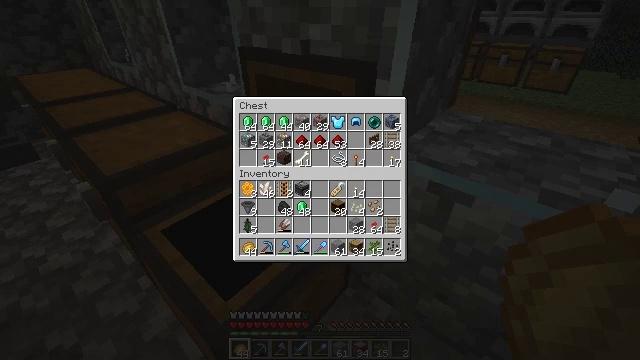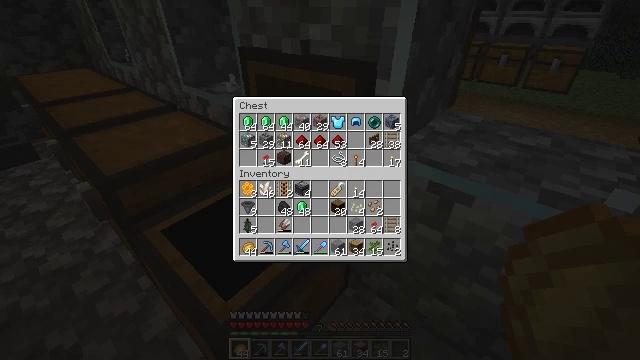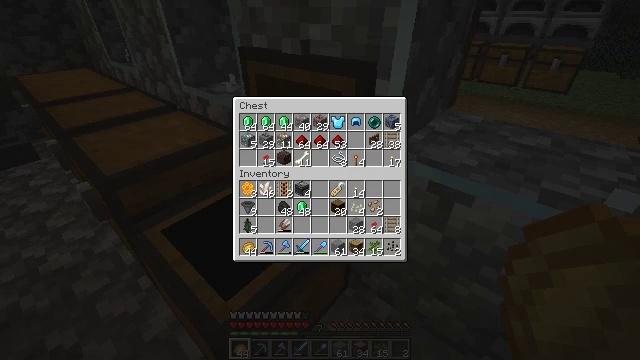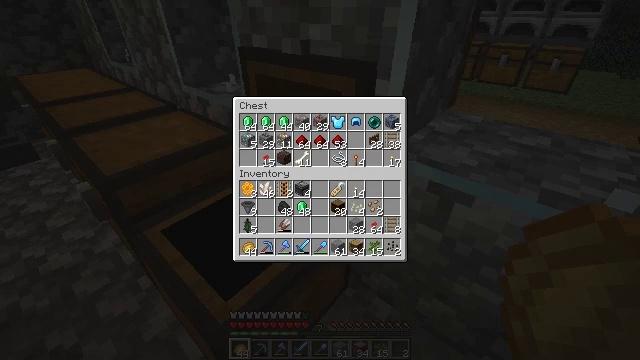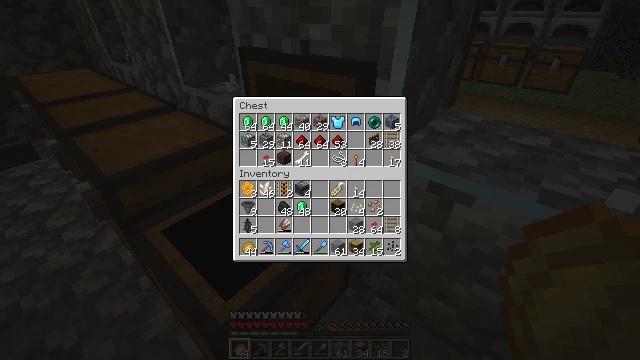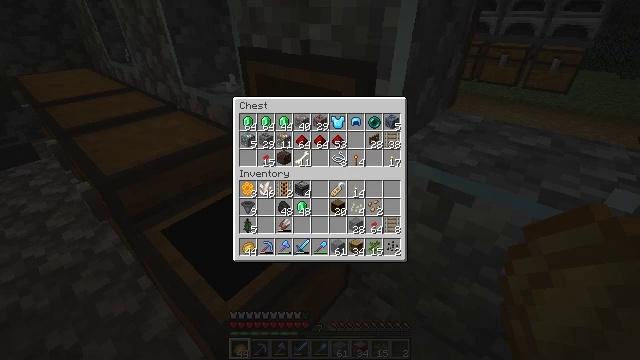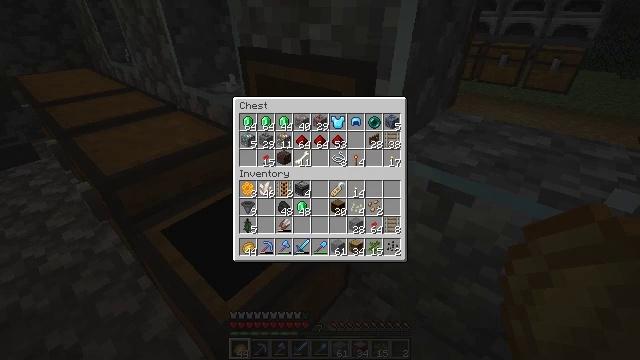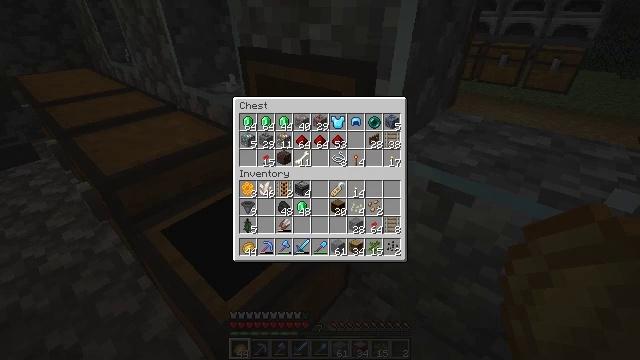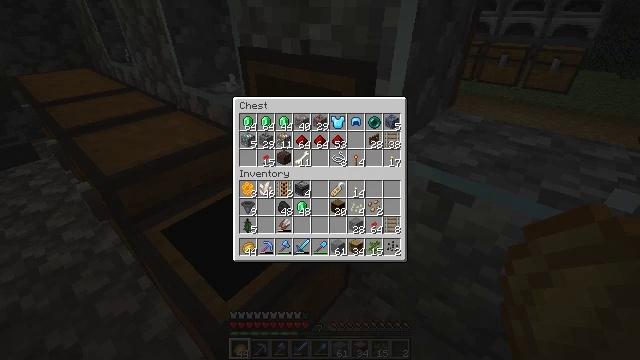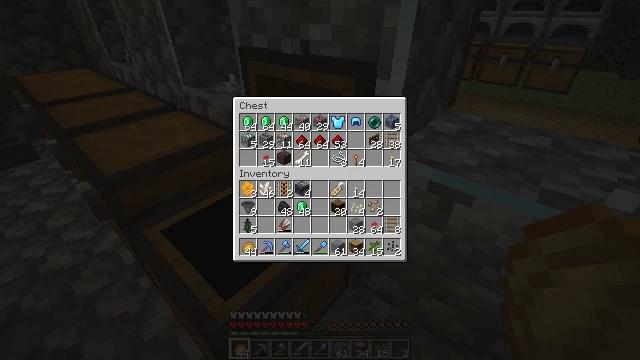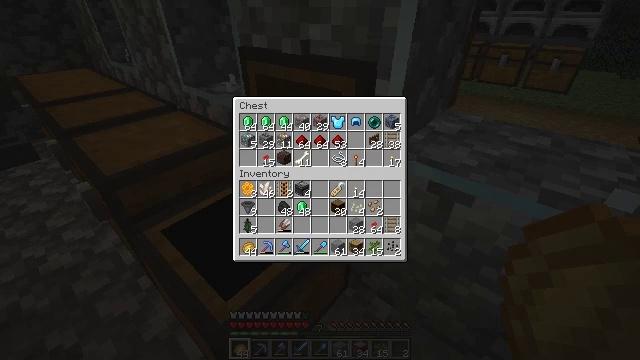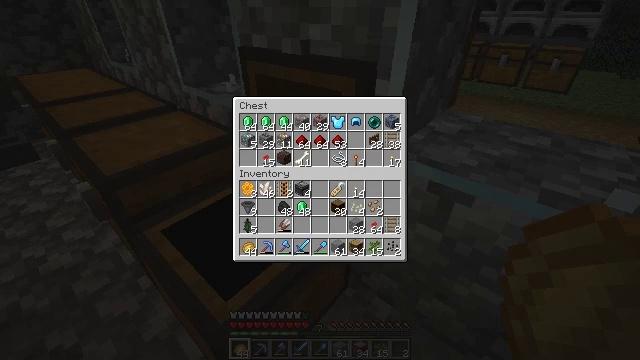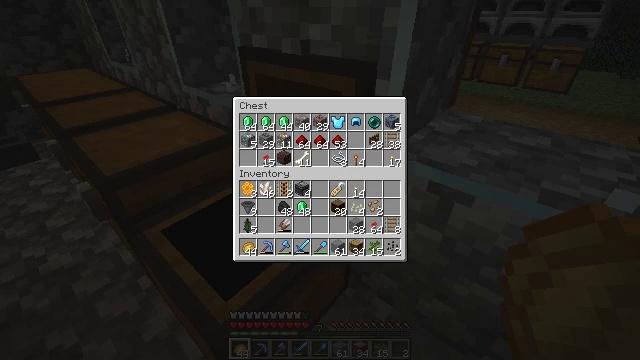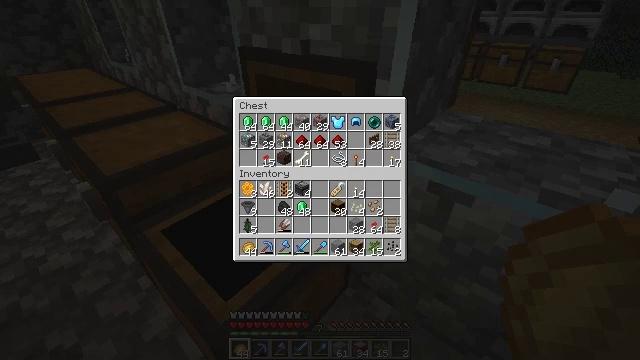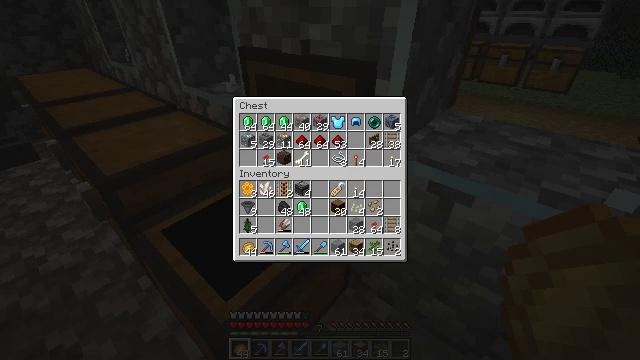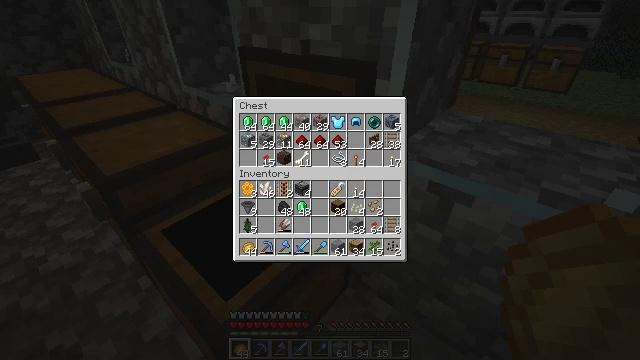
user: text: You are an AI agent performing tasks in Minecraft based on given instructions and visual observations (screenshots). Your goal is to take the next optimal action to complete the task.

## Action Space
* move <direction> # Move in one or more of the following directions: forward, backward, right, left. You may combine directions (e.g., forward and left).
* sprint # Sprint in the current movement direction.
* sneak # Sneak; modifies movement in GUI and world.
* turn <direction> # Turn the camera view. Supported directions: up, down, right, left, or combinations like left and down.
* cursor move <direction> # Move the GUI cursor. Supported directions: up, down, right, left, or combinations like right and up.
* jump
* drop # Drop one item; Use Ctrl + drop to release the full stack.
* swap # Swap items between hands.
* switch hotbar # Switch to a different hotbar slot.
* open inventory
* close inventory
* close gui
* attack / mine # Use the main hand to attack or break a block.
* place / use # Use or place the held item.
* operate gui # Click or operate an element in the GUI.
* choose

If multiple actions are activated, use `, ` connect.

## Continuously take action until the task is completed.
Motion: motion action
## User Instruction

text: Collect the brewing stand for reuse.
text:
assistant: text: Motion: no_op
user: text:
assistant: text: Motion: no_op
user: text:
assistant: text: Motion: no_op
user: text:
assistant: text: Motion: no_op
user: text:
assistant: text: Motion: no_op
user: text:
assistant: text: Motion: no_op
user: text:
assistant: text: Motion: no_op
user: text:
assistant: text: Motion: no_op
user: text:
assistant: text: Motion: no_op
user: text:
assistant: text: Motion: no_op
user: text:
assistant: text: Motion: no_op
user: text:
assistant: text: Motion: no_op
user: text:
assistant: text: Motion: no_op
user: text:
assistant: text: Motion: no_op
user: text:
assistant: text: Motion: no_op
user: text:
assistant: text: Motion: no_op
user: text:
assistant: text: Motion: no_op
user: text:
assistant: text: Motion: no_op
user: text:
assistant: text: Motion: no_op
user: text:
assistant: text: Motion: no_op
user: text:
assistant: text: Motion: no_op
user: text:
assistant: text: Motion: no_op
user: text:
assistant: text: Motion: no_op
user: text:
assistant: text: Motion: no_op
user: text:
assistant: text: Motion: no_op
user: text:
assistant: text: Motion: no_op
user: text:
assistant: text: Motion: no_op
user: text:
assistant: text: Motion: no_op
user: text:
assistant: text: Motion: no_op
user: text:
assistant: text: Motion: no_op